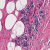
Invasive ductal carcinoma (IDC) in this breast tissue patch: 0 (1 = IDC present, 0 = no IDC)